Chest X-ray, PA view. Patient: 51 years old, sex M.
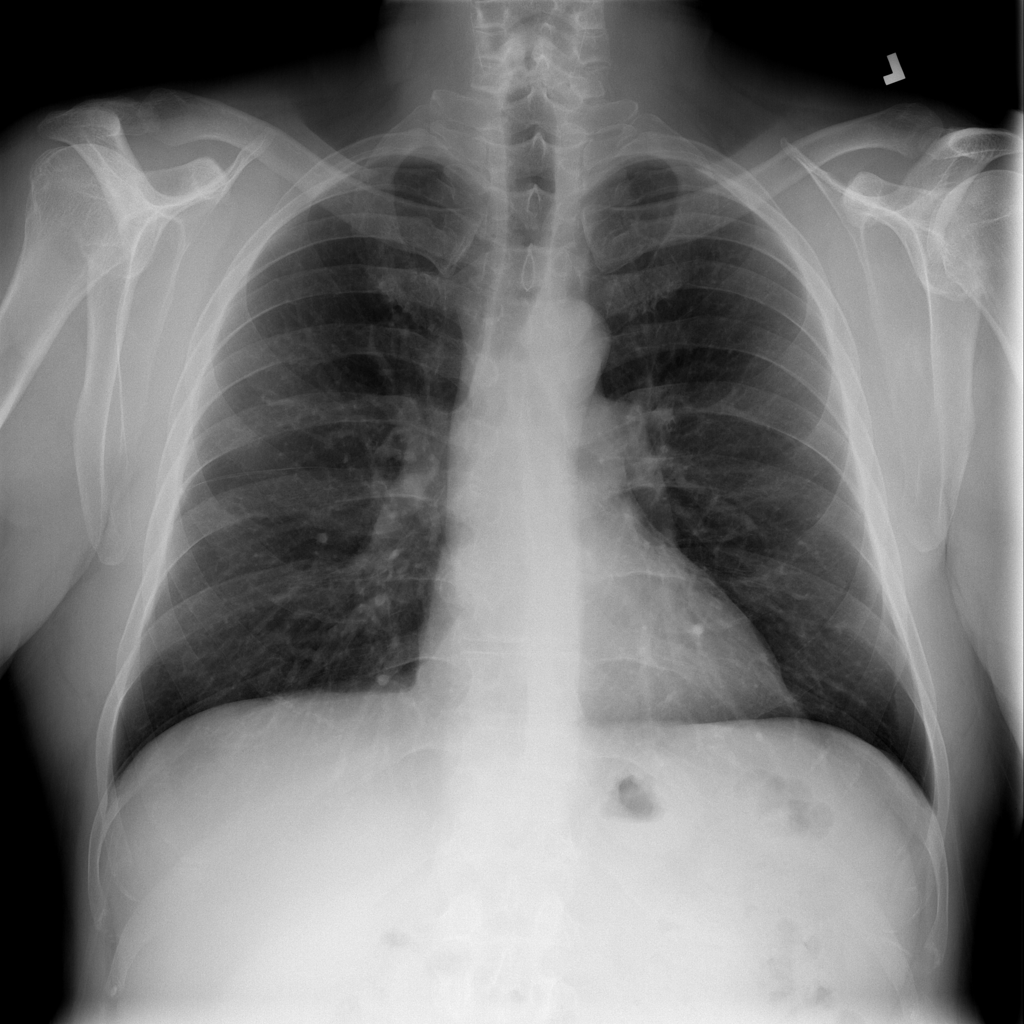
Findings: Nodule